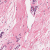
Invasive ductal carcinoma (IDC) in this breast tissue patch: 0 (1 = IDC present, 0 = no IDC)